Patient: sex M, age 47
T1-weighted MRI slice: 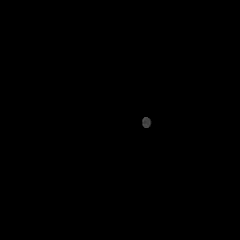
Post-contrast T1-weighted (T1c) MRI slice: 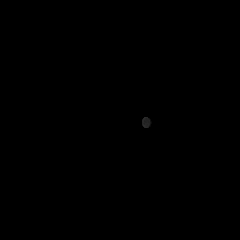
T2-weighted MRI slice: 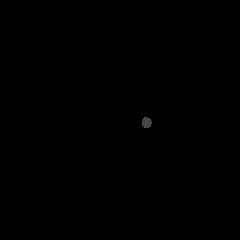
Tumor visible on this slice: no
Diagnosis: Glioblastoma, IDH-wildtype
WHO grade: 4